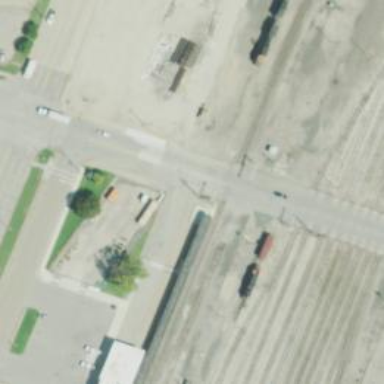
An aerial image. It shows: Railway crossing.